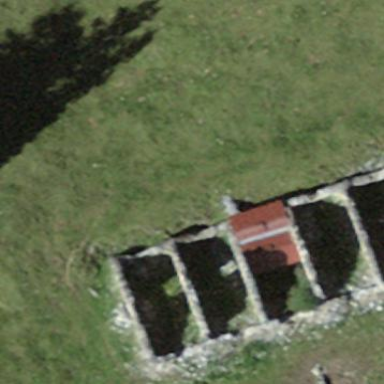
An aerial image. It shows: Historic building in ruins.